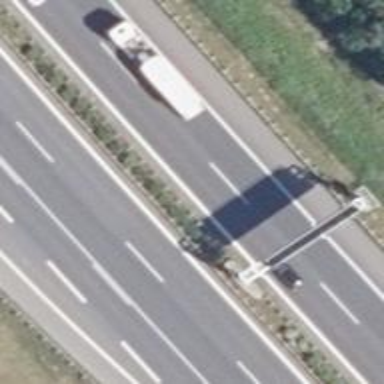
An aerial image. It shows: Motorway.